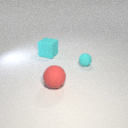
large cyan rubber cube to the left of small cyan rubber sphere